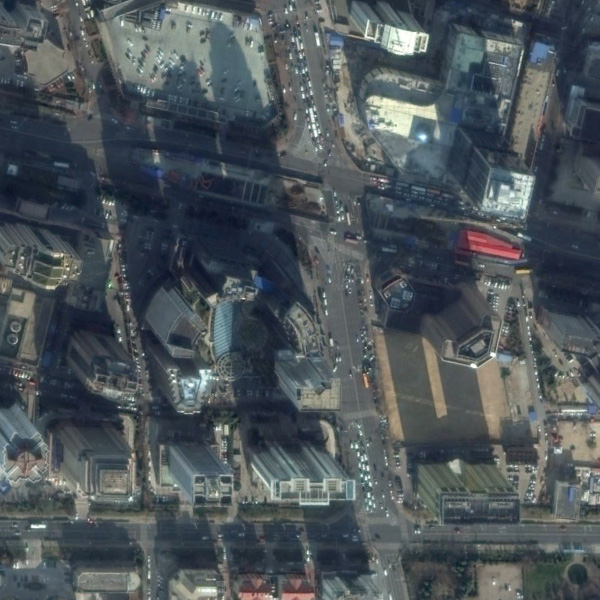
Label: Commercial